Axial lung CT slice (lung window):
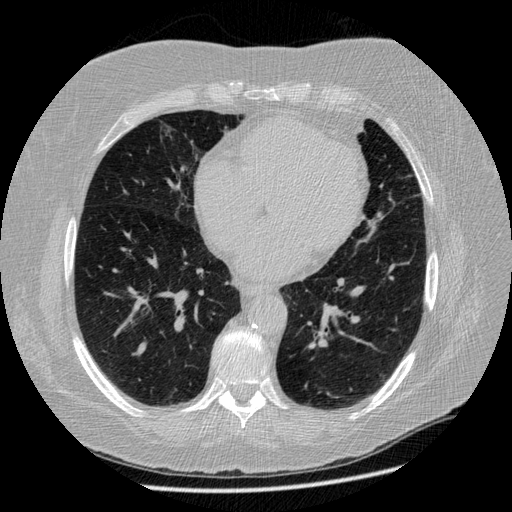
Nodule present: no